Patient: sex M, age 45
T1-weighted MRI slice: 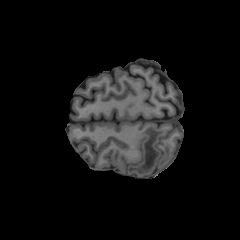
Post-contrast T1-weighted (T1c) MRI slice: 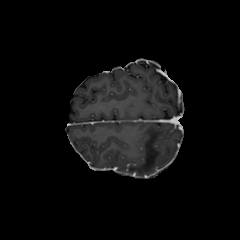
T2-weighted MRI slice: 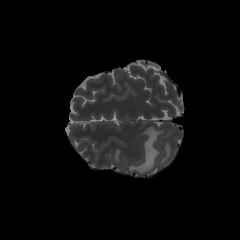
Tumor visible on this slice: yes
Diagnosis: Astrocytoma, IDH-wildtype
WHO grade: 2